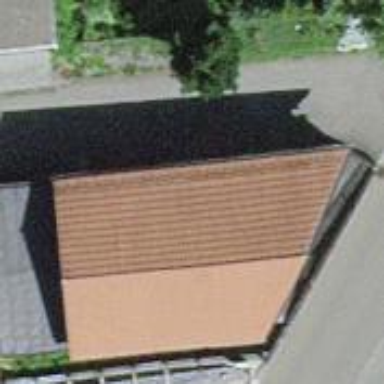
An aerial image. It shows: Shed.